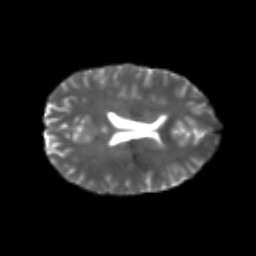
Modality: T2w
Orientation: axial
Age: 20
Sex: female
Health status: healthy
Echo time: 0.074 s